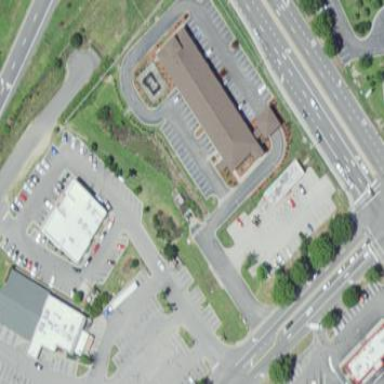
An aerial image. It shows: Motel building.